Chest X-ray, PA view. Patient: 83 years old, sex M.
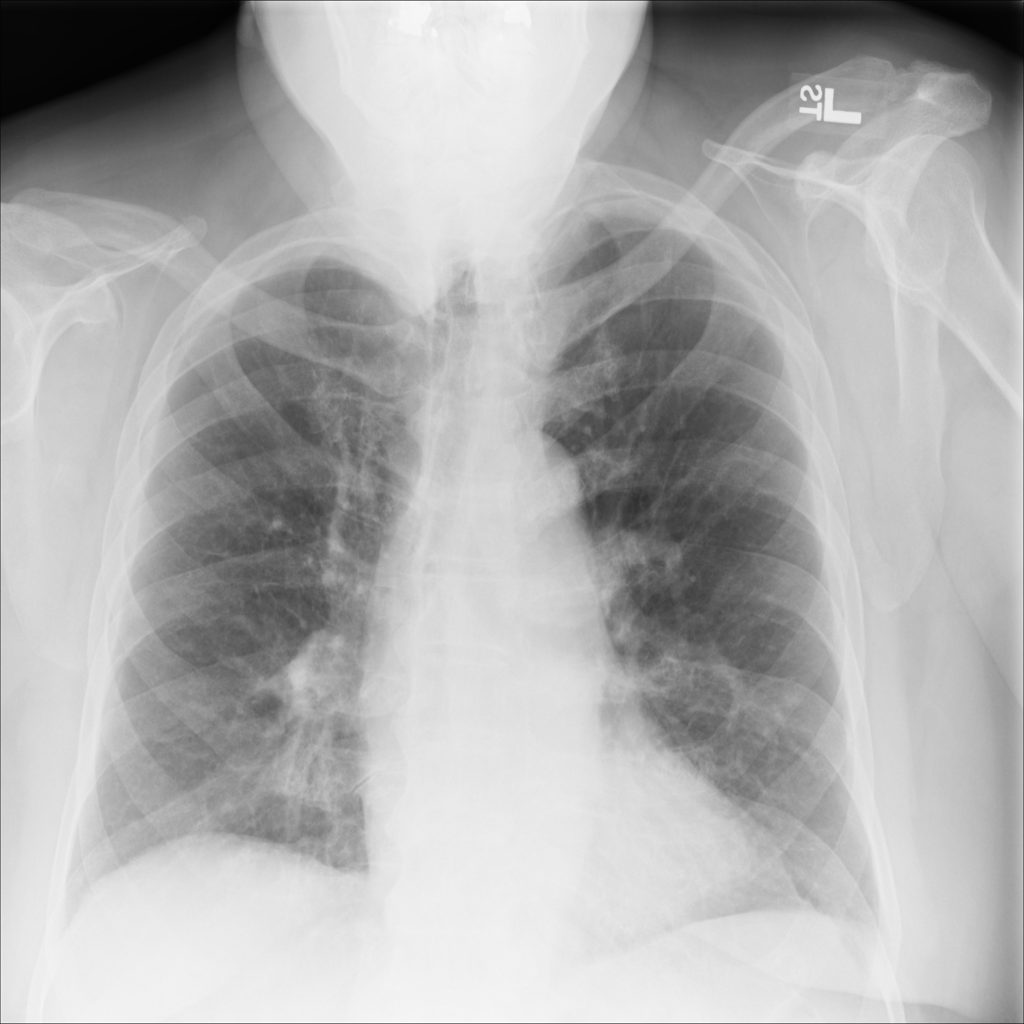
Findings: No Finding